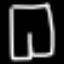
Label: pants